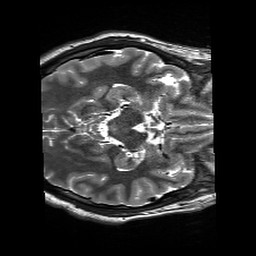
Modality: T2w
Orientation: axial
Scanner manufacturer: siemens
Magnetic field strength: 3 T
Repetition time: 13.52 s
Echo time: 0.088 s